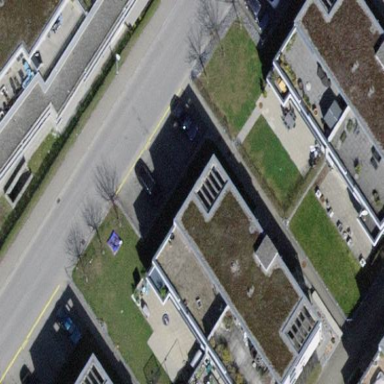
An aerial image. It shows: Flat-roofed apartment building.